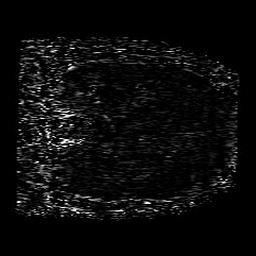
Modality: SWI
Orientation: coronal
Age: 66
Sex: male
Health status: ill
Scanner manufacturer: philips
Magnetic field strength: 3 T
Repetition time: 0.031 s